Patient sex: F
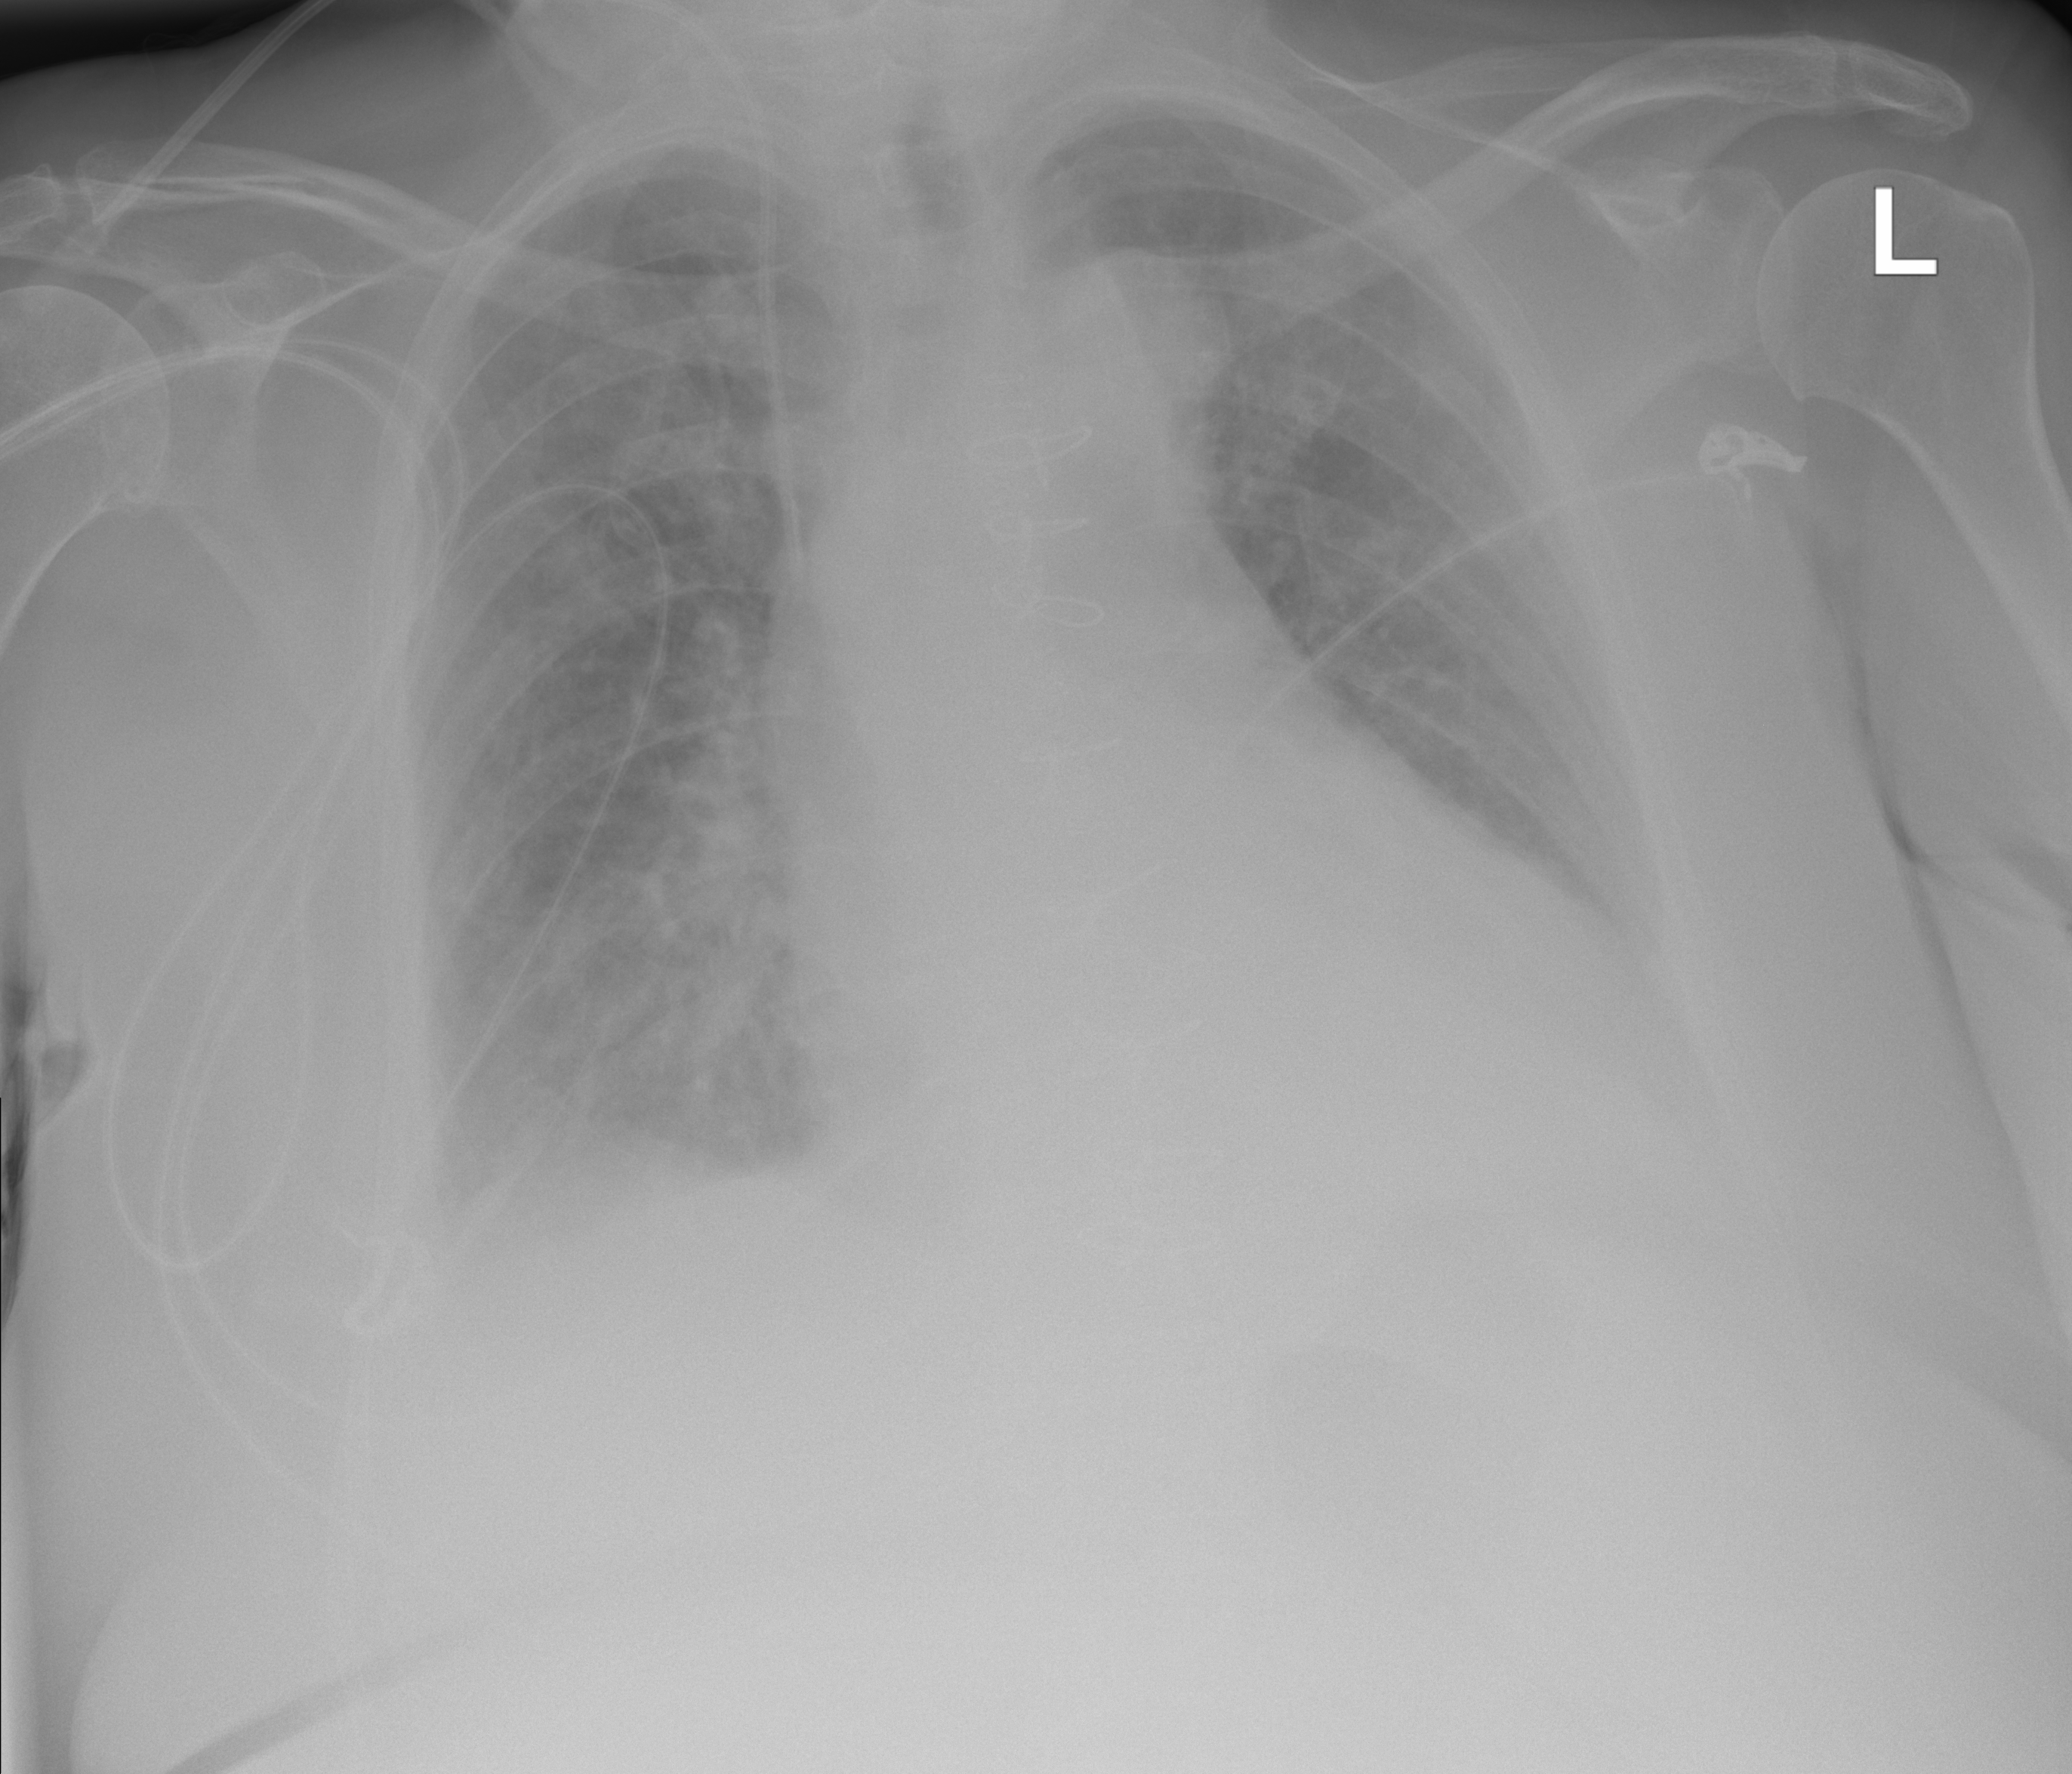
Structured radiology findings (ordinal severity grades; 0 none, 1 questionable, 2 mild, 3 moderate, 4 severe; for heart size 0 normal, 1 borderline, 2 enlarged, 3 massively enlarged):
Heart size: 2
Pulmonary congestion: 2
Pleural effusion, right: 2
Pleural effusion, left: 2
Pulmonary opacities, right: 2
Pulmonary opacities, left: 2
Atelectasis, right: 2
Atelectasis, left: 2